Question: I want to center my UIImageView and UILabel like the pic below.
I used a container to contain UIImageView and UILabel,but the container does not suit the width of UIImageView and UILabel.So I need to set the width of the container.Is there any method to solve the problem without set the width or calculate the view's width? Here's the picture:

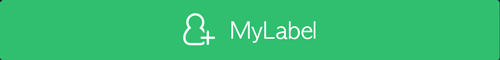
Answer: There are four view in action:
1. Outer or main view
2. Container view (contains image and label)
3. Image view
4. Label view
The views are in following hierarchy:
1. Outer view Container View Image view Label view
I assume that the outer view gets its width and height from other constraints.
What I see from the image you provided that image is taller than label, keeping that in mind following constrains could achieve what you want:
1. Align X axis of container view to outer view
2. Align Y axis of container view to outer view
3. Pin top, left and bottom edge of Image view to container view
4. Pin right edge of label to container view
5. Align Y axis of label to container view.
6. Set horizontal distance between image and label view.